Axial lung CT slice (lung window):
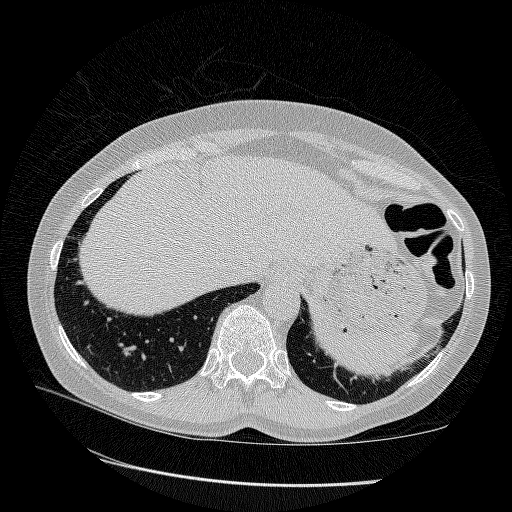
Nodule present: no